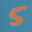
Label: 5